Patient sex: M
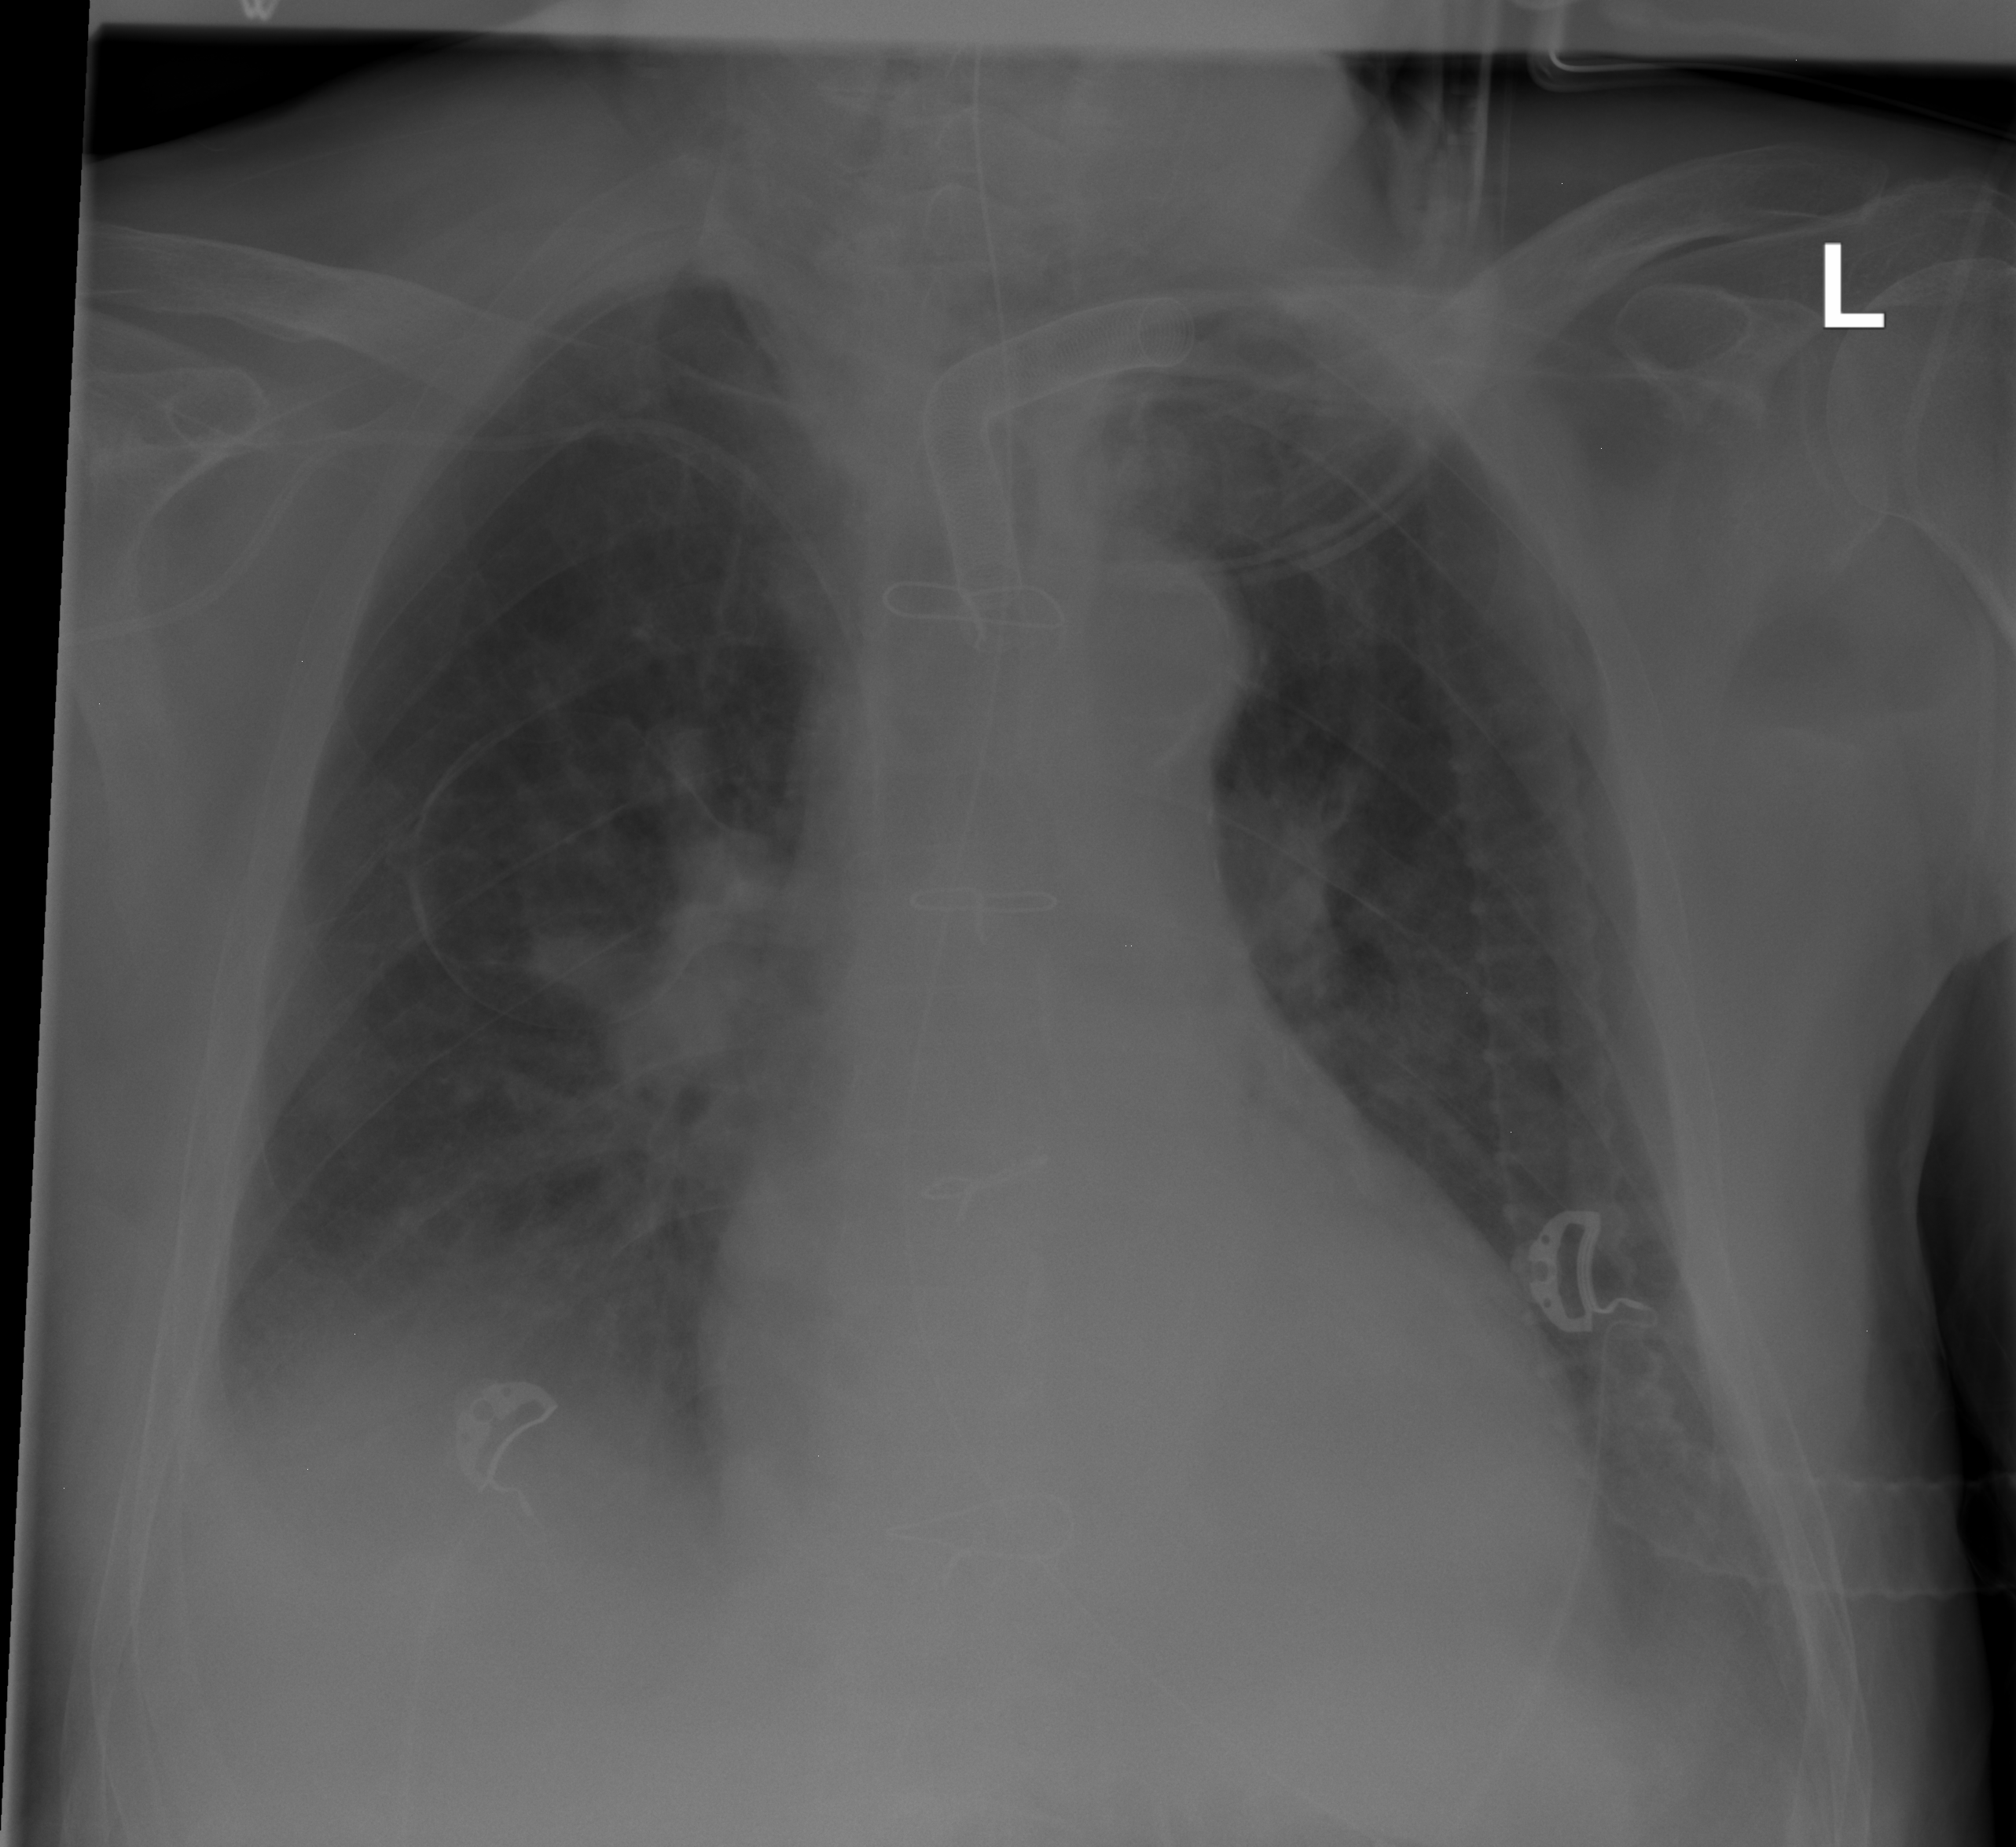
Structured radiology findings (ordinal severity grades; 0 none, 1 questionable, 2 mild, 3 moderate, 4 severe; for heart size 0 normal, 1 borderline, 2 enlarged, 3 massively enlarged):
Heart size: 2
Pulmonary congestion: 0
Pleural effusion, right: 2
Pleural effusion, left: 2
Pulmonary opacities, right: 2
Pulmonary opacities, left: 0
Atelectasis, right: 0
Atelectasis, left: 0